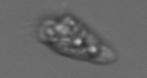
Label: Amoeba